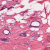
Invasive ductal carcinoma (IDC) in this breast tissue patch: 1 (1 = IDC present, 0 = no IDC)